Question: I am using Georgia and Georgia-Bold fonts in my app. Since it has to display a lot of text data that I download from server, I use NSString's method sizeWithFont:constrainedToSize:lineBreakMode: extensively in various places of the app. Problem is, the values it returns are not quite right and letters like y, j and g are cut at the bottom. As you can see in this image

all "j"'s in last line don't fit in the label. Is it some known bug of sizeWithFont:constrainedToSize:lineBreakMode:? More importantly, is there a way to work around this other than always adding i.e. 2 pixels to the label's height?
This is the line where I set the label size:
'''
answerLabel.frame = CGRectMake(15, bottomOfRect(questionLabel.frame) + 10, frame.size.width - 45, [answer sizeWithFont:answerLabel.font constrainedToSize:CGSizeMake(frame.size.width - 45, CGFLOAT_MAX) lineBreakMode:NSLineBreakByWordWrapping].height);
'''
I double-checked to make sure that the label isn't outside bounds of its superview.
I am targeting iOS 6 and 7.
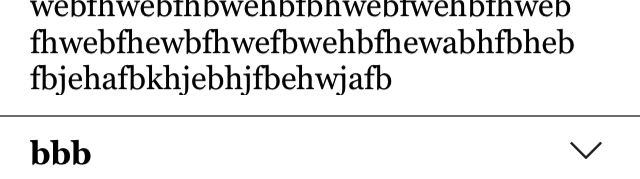
Answer: Try this:
'''
answerLabel.frame = CGRectMake(15, bottomOfRect(questionLabel.frame) + 10, frame.size.width - 45, ceilf([answer sizeWithFont:answerLabel.font constrainedToSize:CGSizeMake(frame.size.width - 45, CGFLOAT_MAX) lineBreakMode:NSLineBreakByWordWrapping].height));
'''
The issue is that 'sizeWithFont:constrainedToSize:lineBreakMode:' and the newer 'boundingRectWithSize:options:attributes:context' both return non-integral sizes, and you need to round them up to an integral size or minor clipping will occur, so use 'ceilf()'